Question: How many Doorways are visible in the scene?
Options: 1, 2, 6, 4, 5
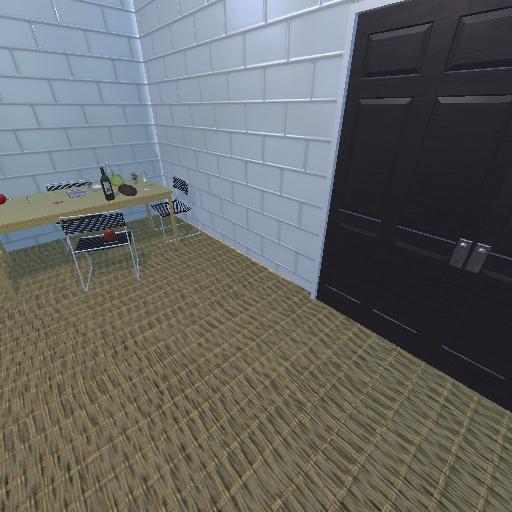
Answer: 1